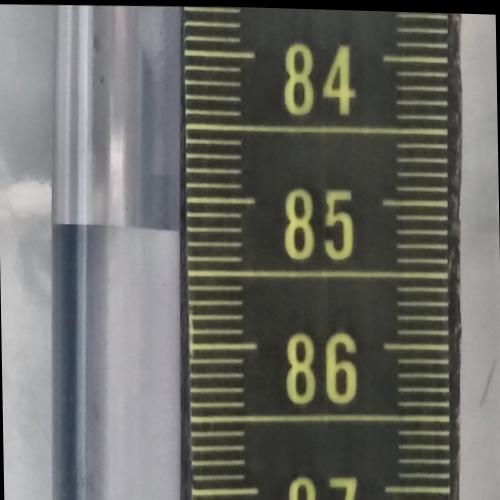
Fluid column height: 85.2 cm